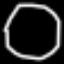
Label: octagon